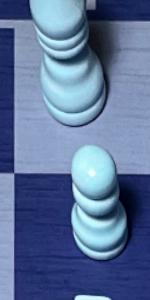
Label: Pawn_White